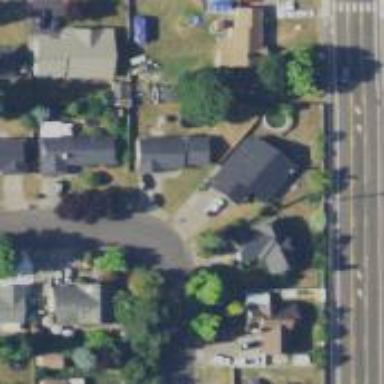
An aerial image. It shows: Residential road with sidewalk on the left.